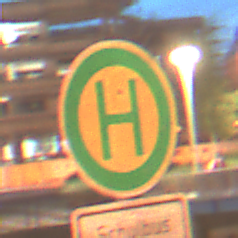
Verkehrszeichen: Haltestelle
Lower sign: ZeitangabenMitBeschraenkungAufWochentage5
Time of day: Night
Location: Outdoor (Urban)
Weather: PartlyCloudy
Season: NotSpecified
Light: Artificial